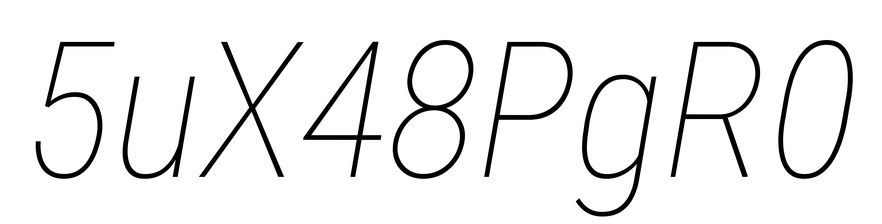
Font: Roboto-Italic_Condensed_Thin_Italic